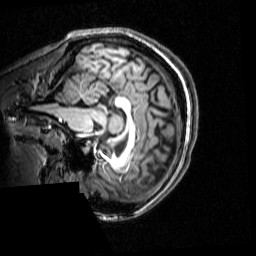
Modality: T1w
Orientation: sagittal